Field crop: maize
Growth stage: 2
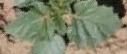
Species: datura